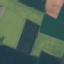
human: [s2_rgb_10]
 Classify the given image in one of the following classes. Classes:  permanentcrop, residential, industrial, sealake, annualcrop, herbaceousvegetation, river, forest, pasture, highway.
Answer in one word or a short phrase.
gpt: AnnualCrop